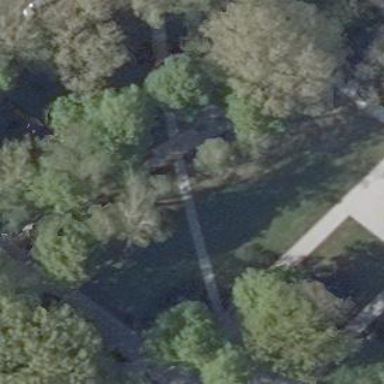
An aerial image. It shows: Park.